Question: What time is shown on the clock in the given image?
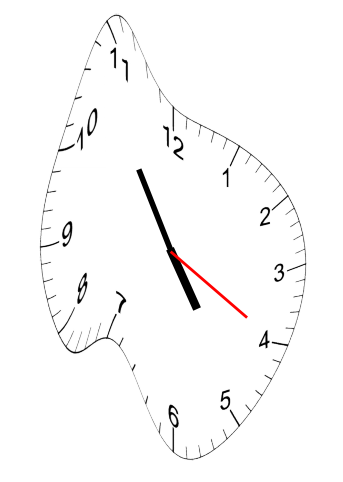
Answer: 04:54:20